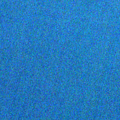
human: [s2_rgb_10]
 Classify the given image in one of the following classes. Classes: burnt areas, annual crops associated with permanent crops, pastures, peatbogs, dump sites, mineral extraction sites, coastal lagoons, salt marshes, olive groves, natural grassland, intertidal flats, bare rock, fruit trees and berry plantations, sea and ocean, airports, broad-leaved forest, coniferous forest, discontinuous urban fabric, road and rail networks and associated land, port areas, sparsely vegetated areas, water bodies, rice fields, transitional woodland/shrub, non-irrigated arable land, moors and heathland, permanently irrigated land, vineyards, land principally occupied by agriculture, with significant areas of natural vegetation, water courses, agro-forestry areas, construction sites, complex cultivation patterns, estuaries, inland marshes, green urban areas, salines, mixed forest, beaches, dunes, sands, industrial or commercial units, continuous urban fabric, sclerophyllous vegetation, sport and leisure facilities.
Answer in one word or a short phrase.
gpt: sea and ocean